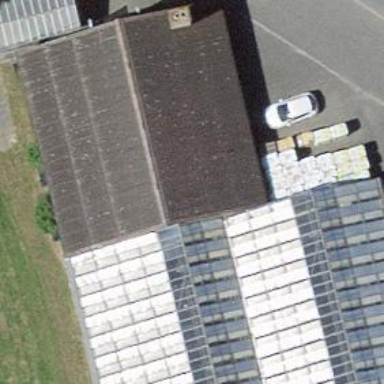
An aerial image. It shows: Building with tile roof.